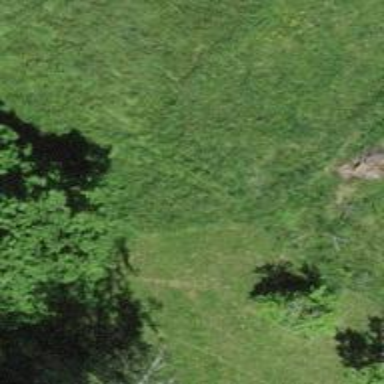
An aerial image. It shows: Bridleway.